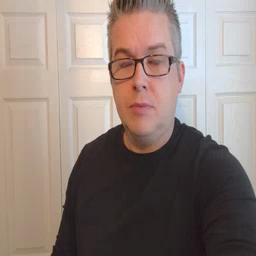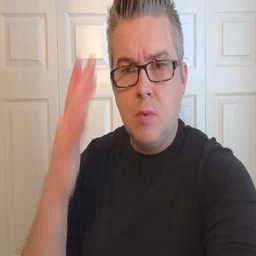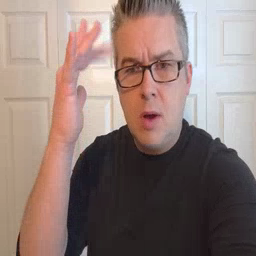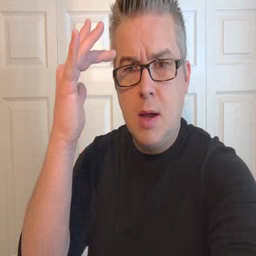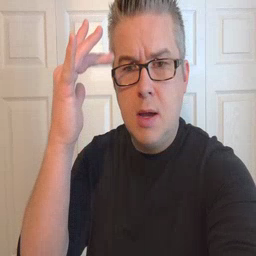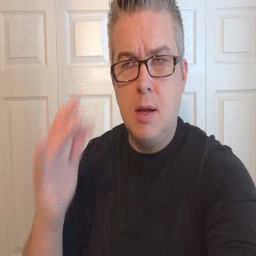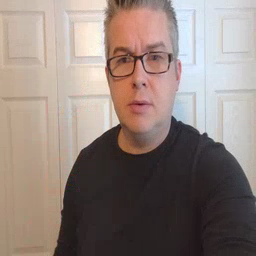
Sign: why